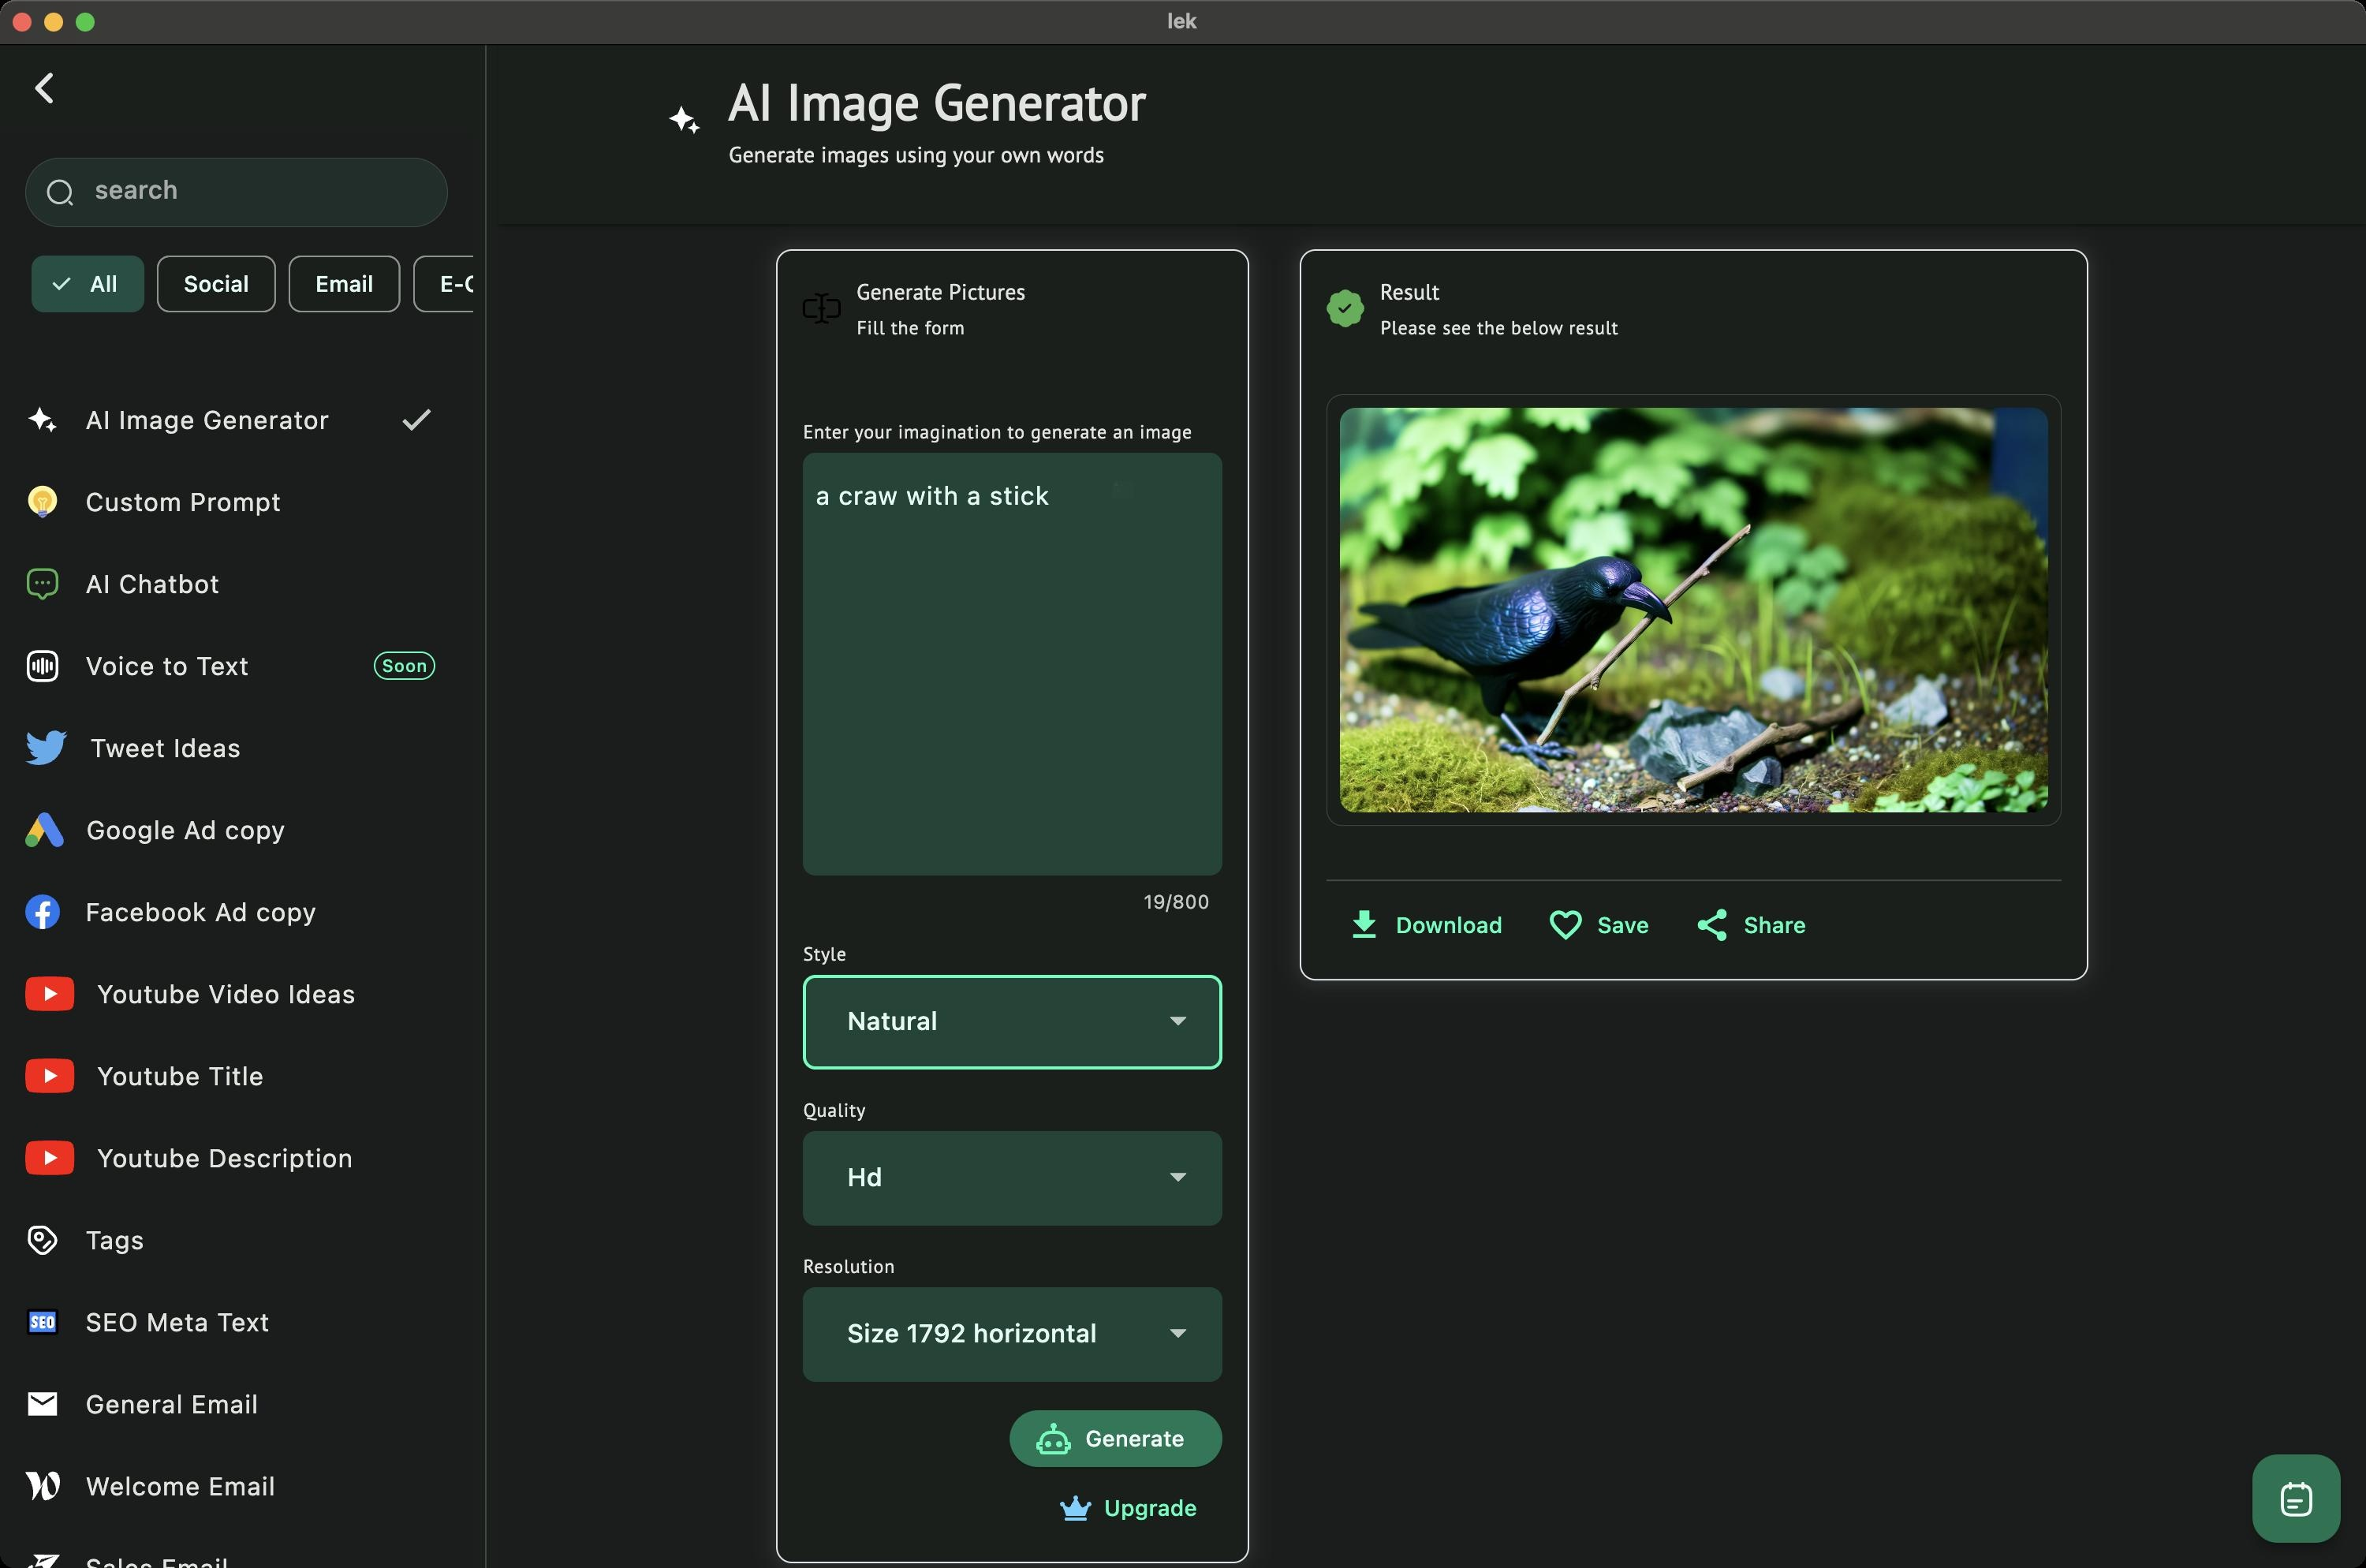
Accessibility tree:
{"name": "lek", "role": "AXWindow", "description": null, "role_description": "standard window", "value": null, "position": "152.00;38.00", "size": "1500;994", "children": [{"name": null, "role": "AXGroup", "description": "lek", "role_description": "group", "value": null, "position": "0.00;28.00", "size": "1500;966", "children": []}, {"name": null, "role": "AXButton", "description": null, "role_description": "close button", "value": null, "position": "7.00;6.00", "size": "14;16", "children": []}, {"name": null, "role": "AXButton", "description": null, "role_description": "full screen button", "value": null, "position": "47.00;6.00", "size": "14;16", "children": [{"name": null, "role": "AXGroup", "description": null, "role_description": "group", "value": null, "position": "47.00;6.00", "size": "14;16", "children": [{"name": null, "role": "AXGroup", "description": null, "role_description": "group", "value": null, "position": "47.00;6.00", "size": "14;16", "children": []}]}]}, {"name": null, "role": "AXButton", "description": null, "role_description": "minimize button", "value": null, "position": "27.00;6.00", "size": "14;16", "children": []}, {"name": null, "role": "AXStaticText", "description": null, "role_description": "text", "value": "lek", "position": "738.00;5.00", "size": "24;16", "children": []}]}